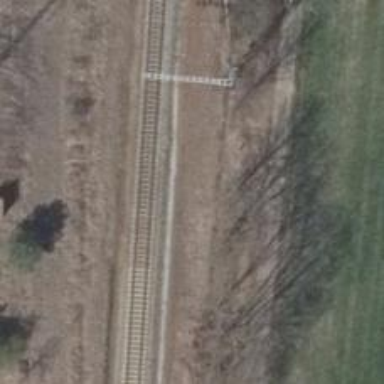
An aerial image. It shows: Abandoned railway yard.